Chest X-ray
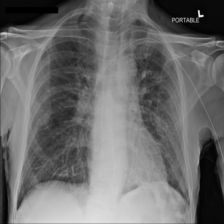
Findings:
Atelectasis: negative
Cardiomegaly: negative
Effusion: negative
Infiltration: negative
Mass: negative
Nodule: negative
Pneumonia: negative
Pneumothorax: negative
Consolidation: negative
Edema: negative
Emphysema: negative
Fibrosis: negative
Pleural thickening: negative
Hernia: negative